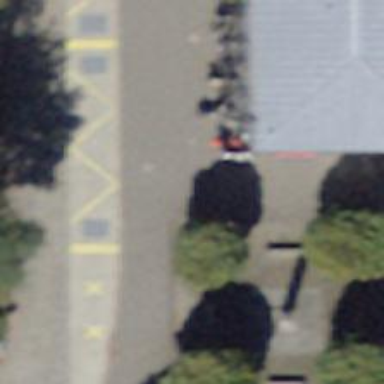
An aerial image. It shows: Bench for seating.